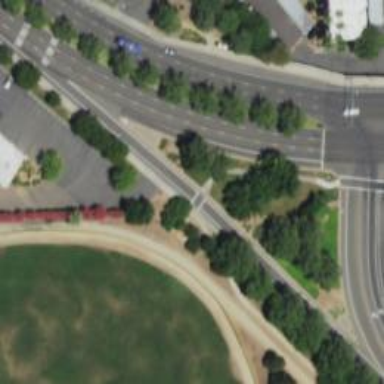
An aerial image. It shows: Secondary link road.